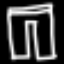
Label: pants